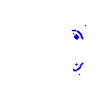
Particle: electron